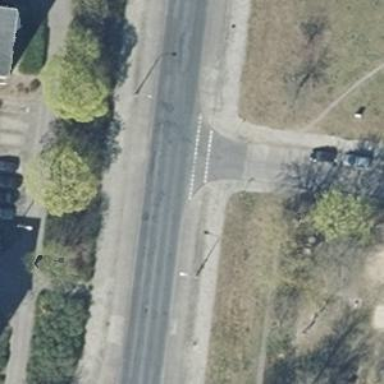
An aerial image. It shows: Paved tertiary road.